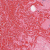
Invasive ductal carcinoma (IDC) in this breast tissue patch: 0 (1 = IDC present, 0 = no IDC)